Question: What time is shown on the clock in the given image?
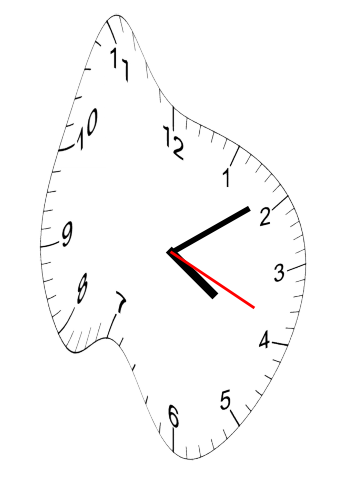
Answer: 04:09:19